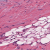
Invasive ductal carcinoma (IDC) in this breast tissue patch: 1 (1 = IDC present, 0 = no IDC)